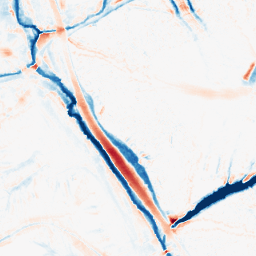
Category: morphological
Decomposition family: tophat_combined
Decomposition parameters: size: 10
Upsampling method: bilinear
Upsampling parameters: scale: 8
Upsampling scale: 8